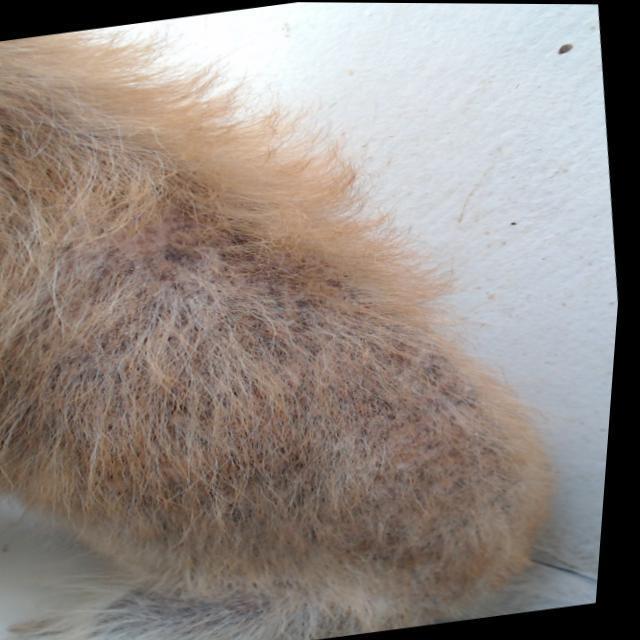
Canine demodicosis (Demodex mange) — caused by Demodex canis mites. Presents with alopecia, follicular papules, pustules, and comedones. Often localized on face and forelimbs.